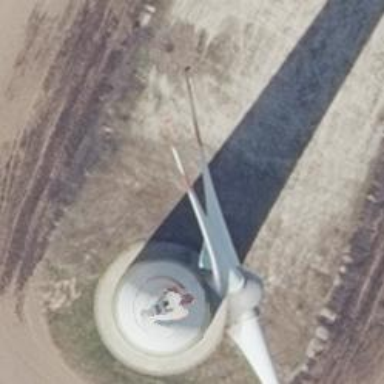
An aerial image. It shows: Wind generator with horizontal axis. The generator is wind turbine.